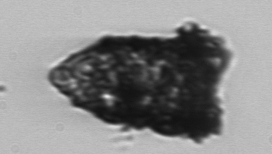
Label: Tintinnopsis